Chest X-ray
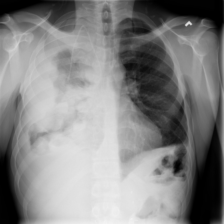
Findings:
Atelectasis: negative
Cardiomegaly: negative
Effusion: negative
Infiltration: negative
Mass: positive
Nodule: negative
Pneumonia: negative
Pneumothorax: negative
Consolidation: negative
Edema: negative
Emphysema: negative
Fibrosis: negative
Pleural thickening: negative
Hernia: negative